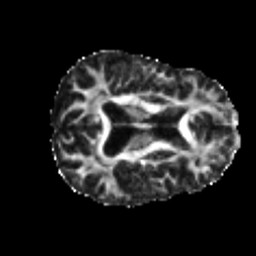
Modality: FA
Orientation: axial
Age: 26
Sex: male
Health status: healthy
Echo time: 0.074 s